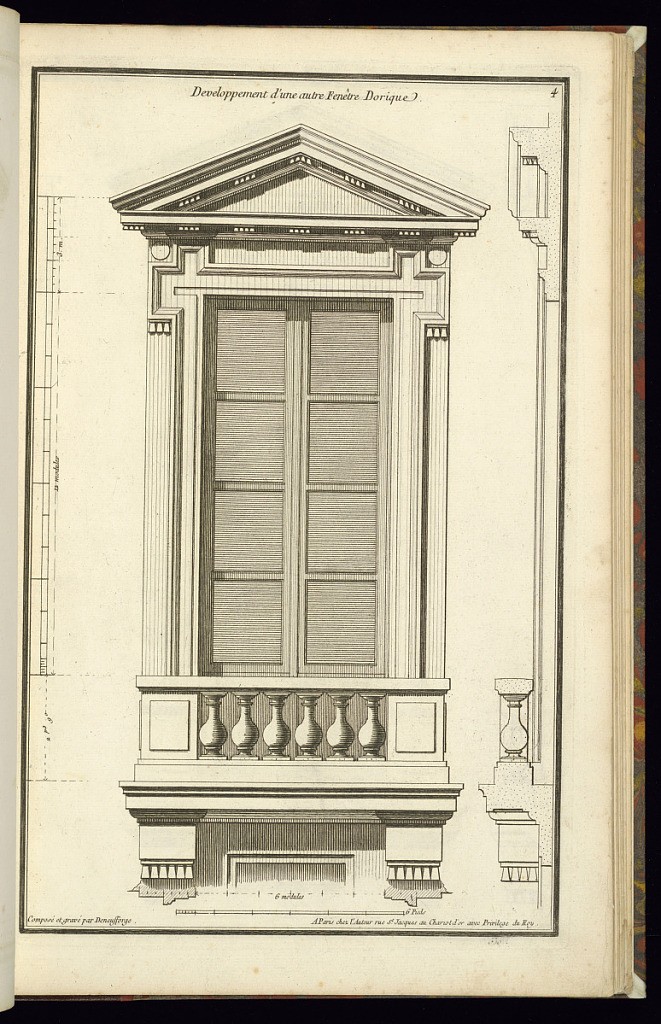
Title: Developpement d'une autre Fenêtre Dorique
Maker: Jean-François de Neufforge, Flemish, 1714–1791
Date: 1768
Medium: Engraving on paper
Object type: Print
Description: Design and profile of a window decorated according to the Doric order and with a balcony. The plate is signed and numbered.